Interaction volume radius: 10 \u00c5
Interaction volume height: 25 \u00c5
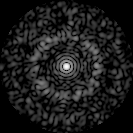
Disorder parameter: 0.8452